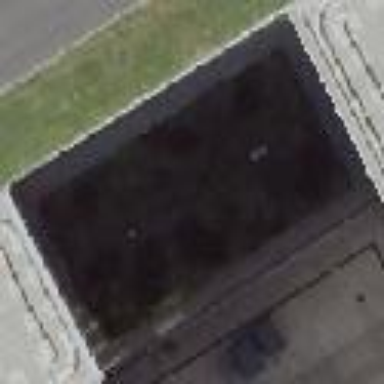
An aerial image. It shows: Part of building.